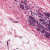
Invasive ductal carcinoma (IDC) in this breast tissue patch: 0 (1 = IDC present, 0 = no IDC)